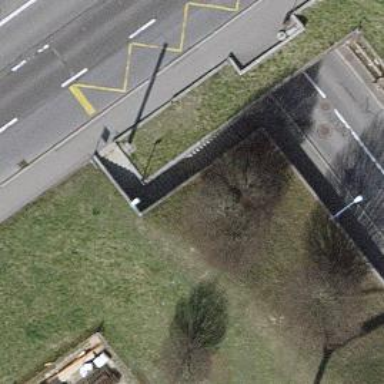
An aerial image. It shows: Steps with asphalt surface.